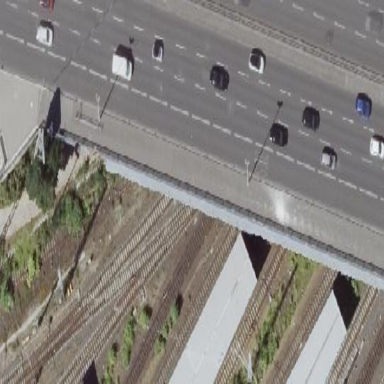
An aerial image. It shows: Platform in tunnel for public transport located on railway platform.